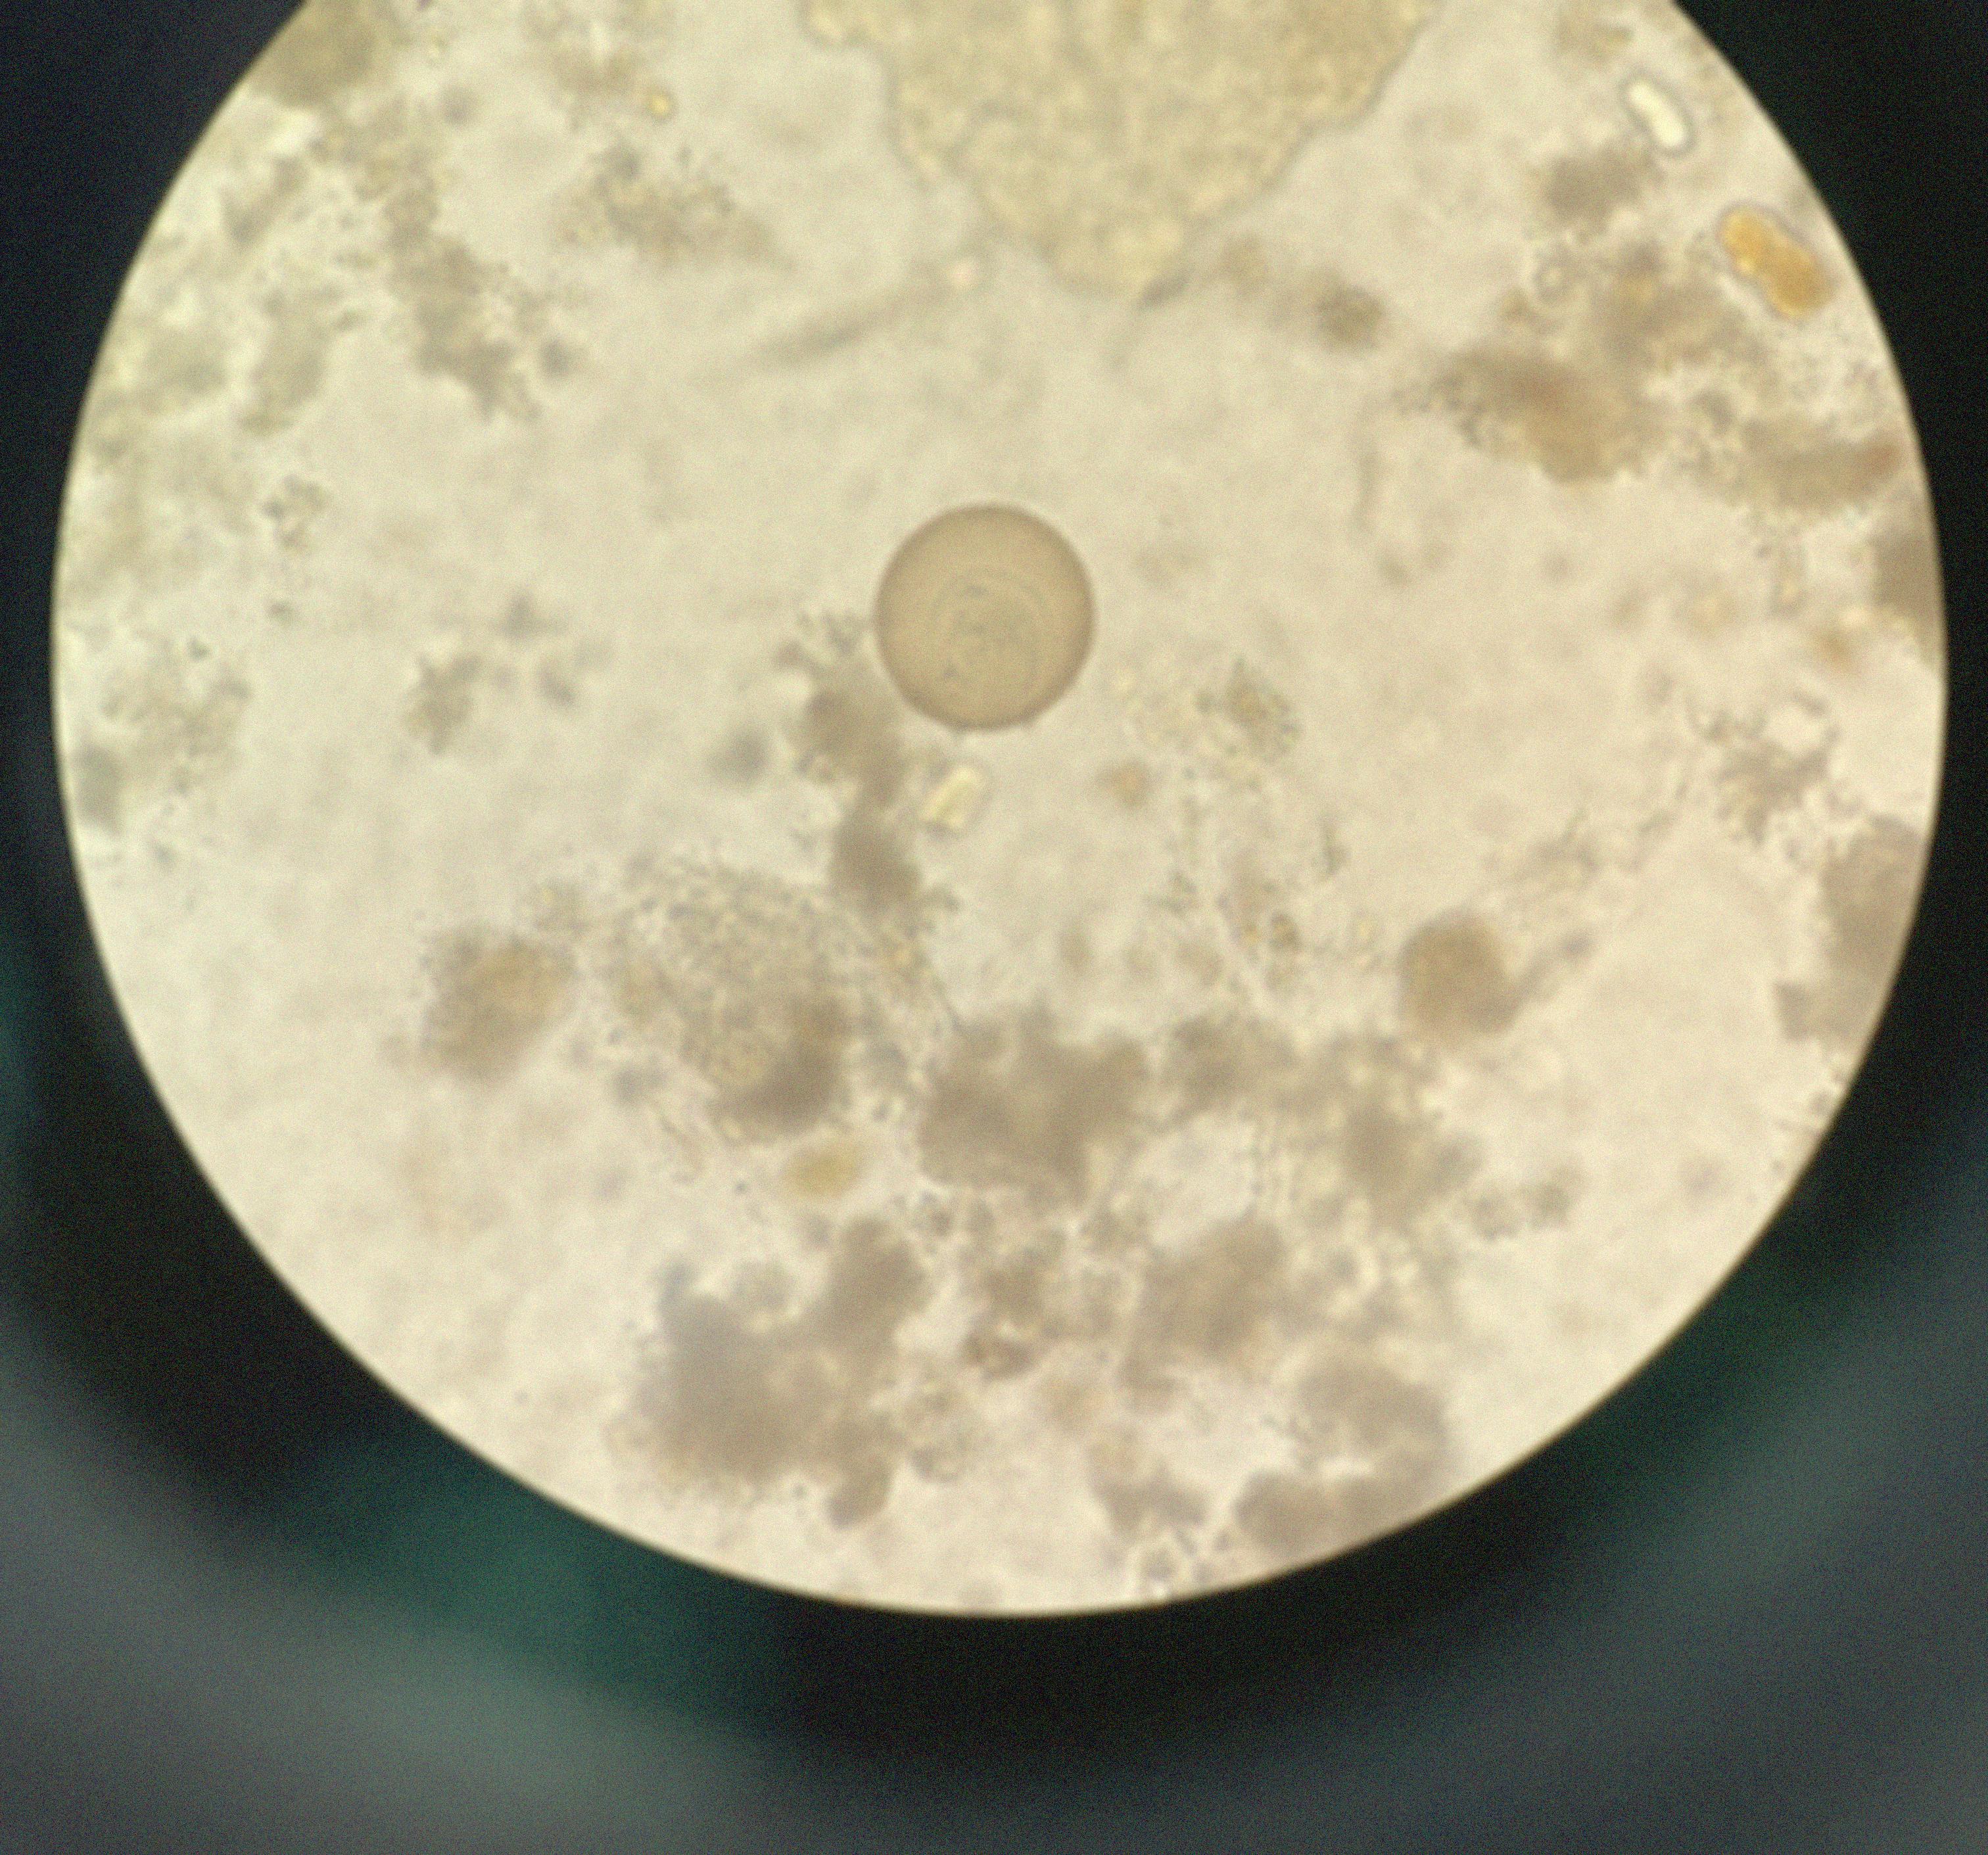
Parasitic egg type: Hymenolepis diminuta